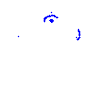
Particle: kaon